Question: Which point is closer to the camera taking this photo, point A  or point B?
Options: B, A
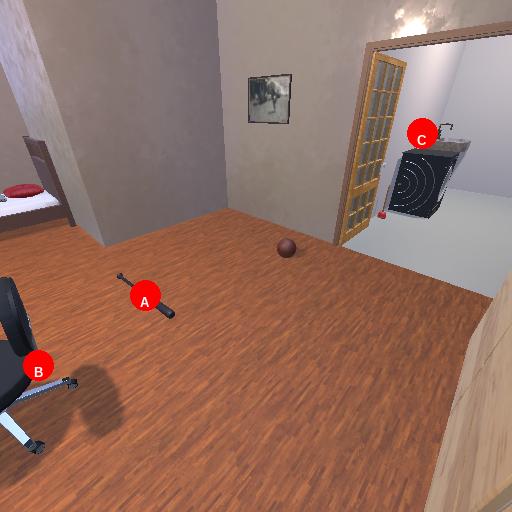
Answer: B